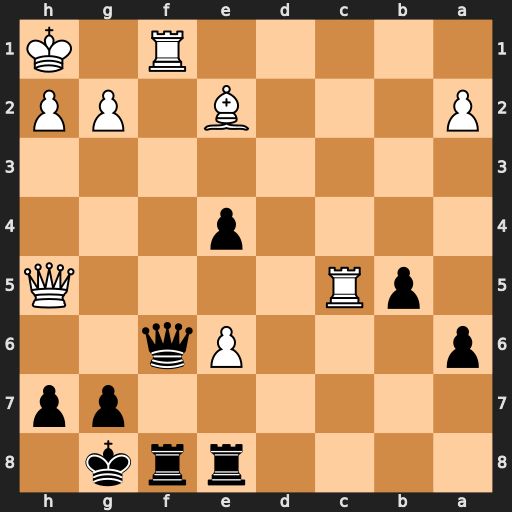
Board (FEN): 4rrk1/6pp/p3Pq2/1pR4Q/4p3/8/P3B1PP/5R1K
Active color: b
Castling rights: -
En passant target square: -
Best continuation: Qxf1+ Bxf1 Rxf1#